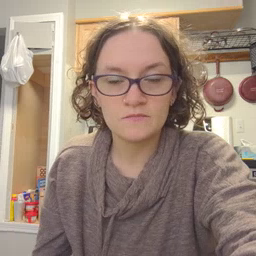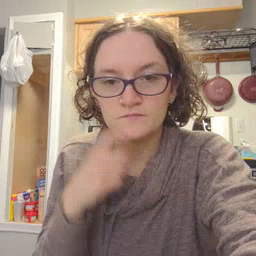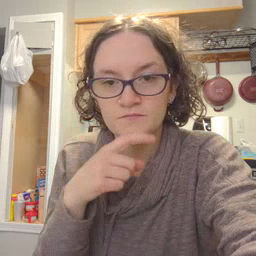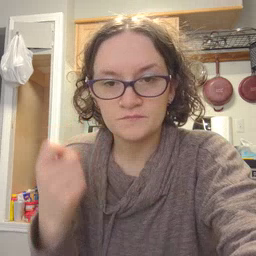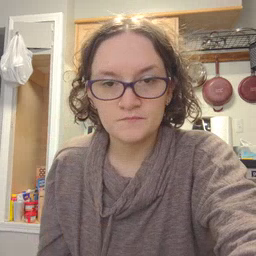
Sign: dryer